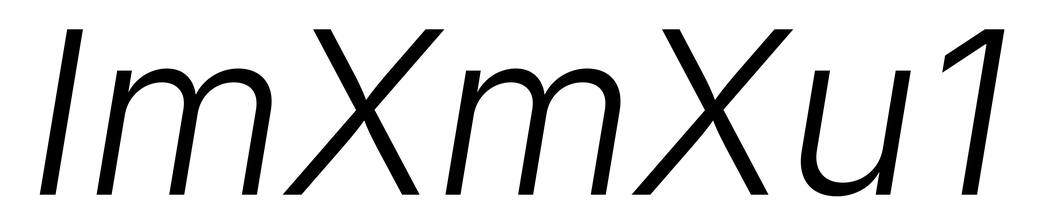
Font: Inter-Italic_Light_Italic